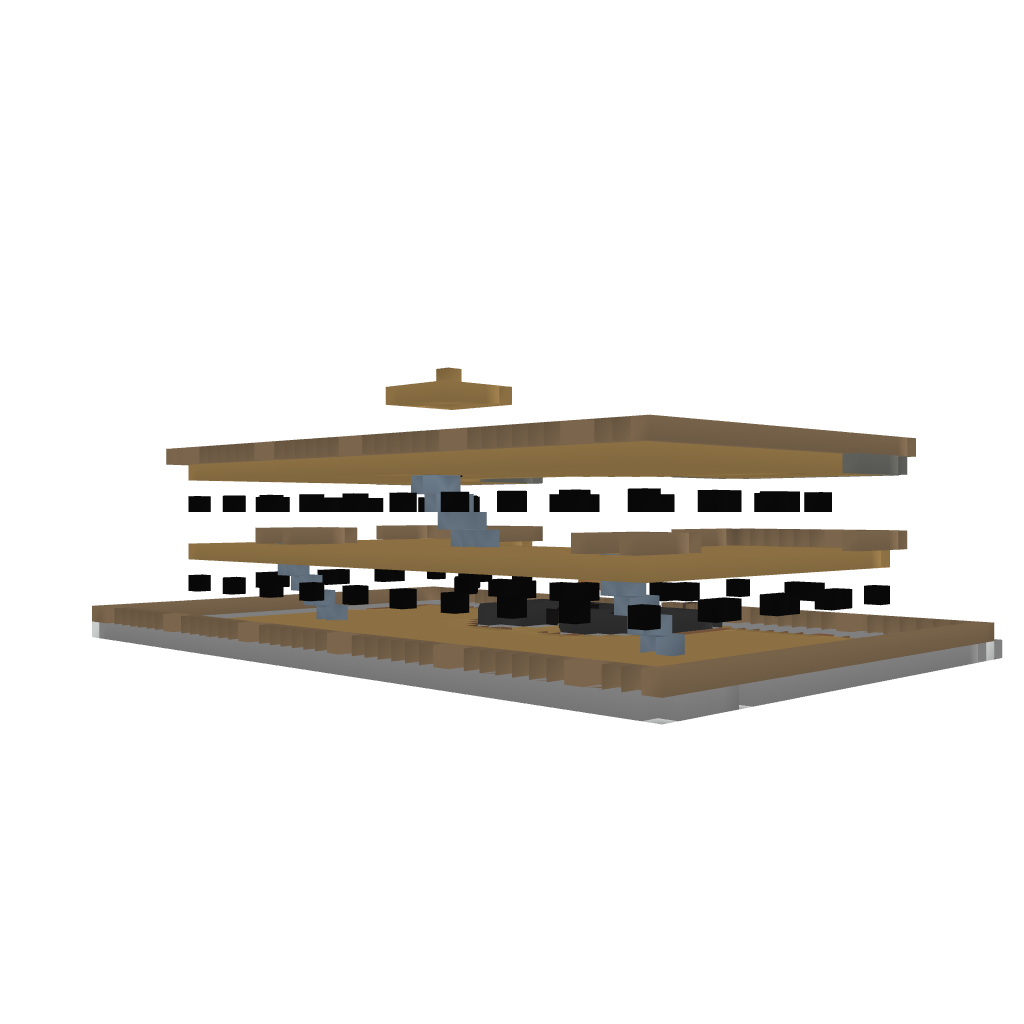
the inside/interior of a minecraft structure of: Mansion of Wood